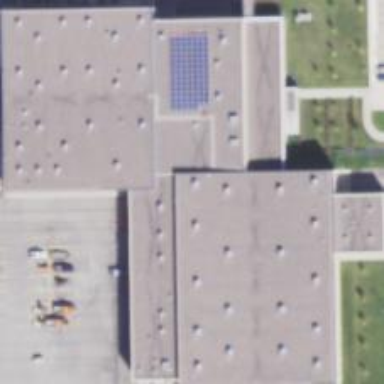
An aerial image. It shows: Public building.